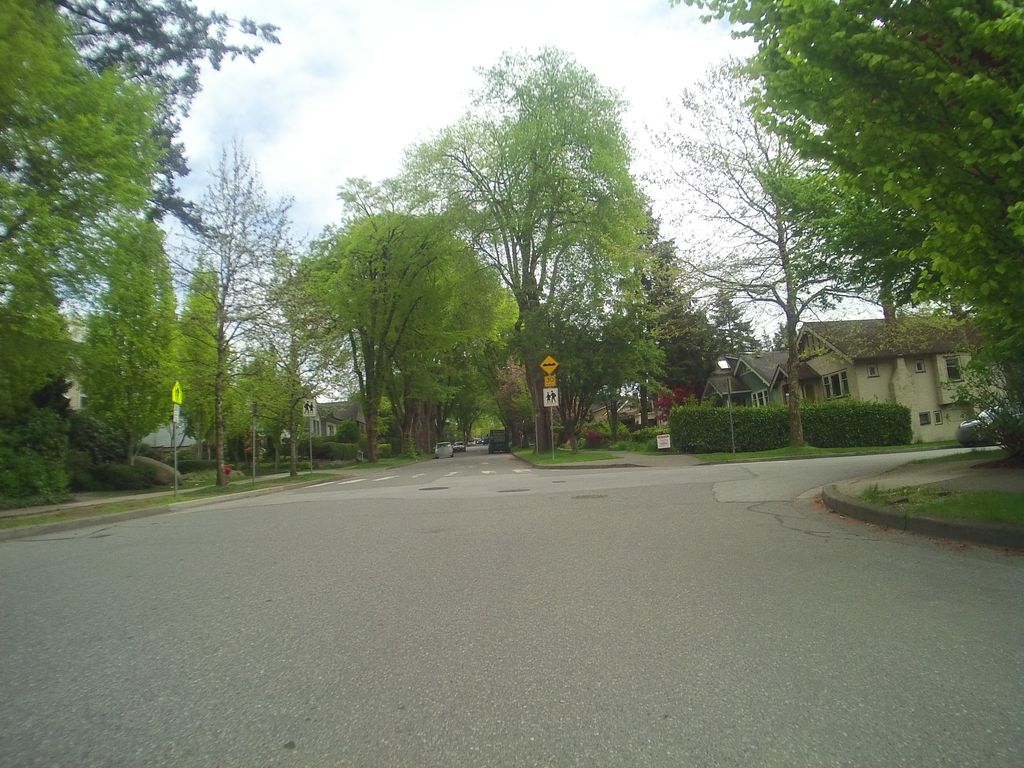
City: vancouver